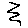
Label: zigzag